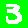
Digit: 3